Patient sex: M
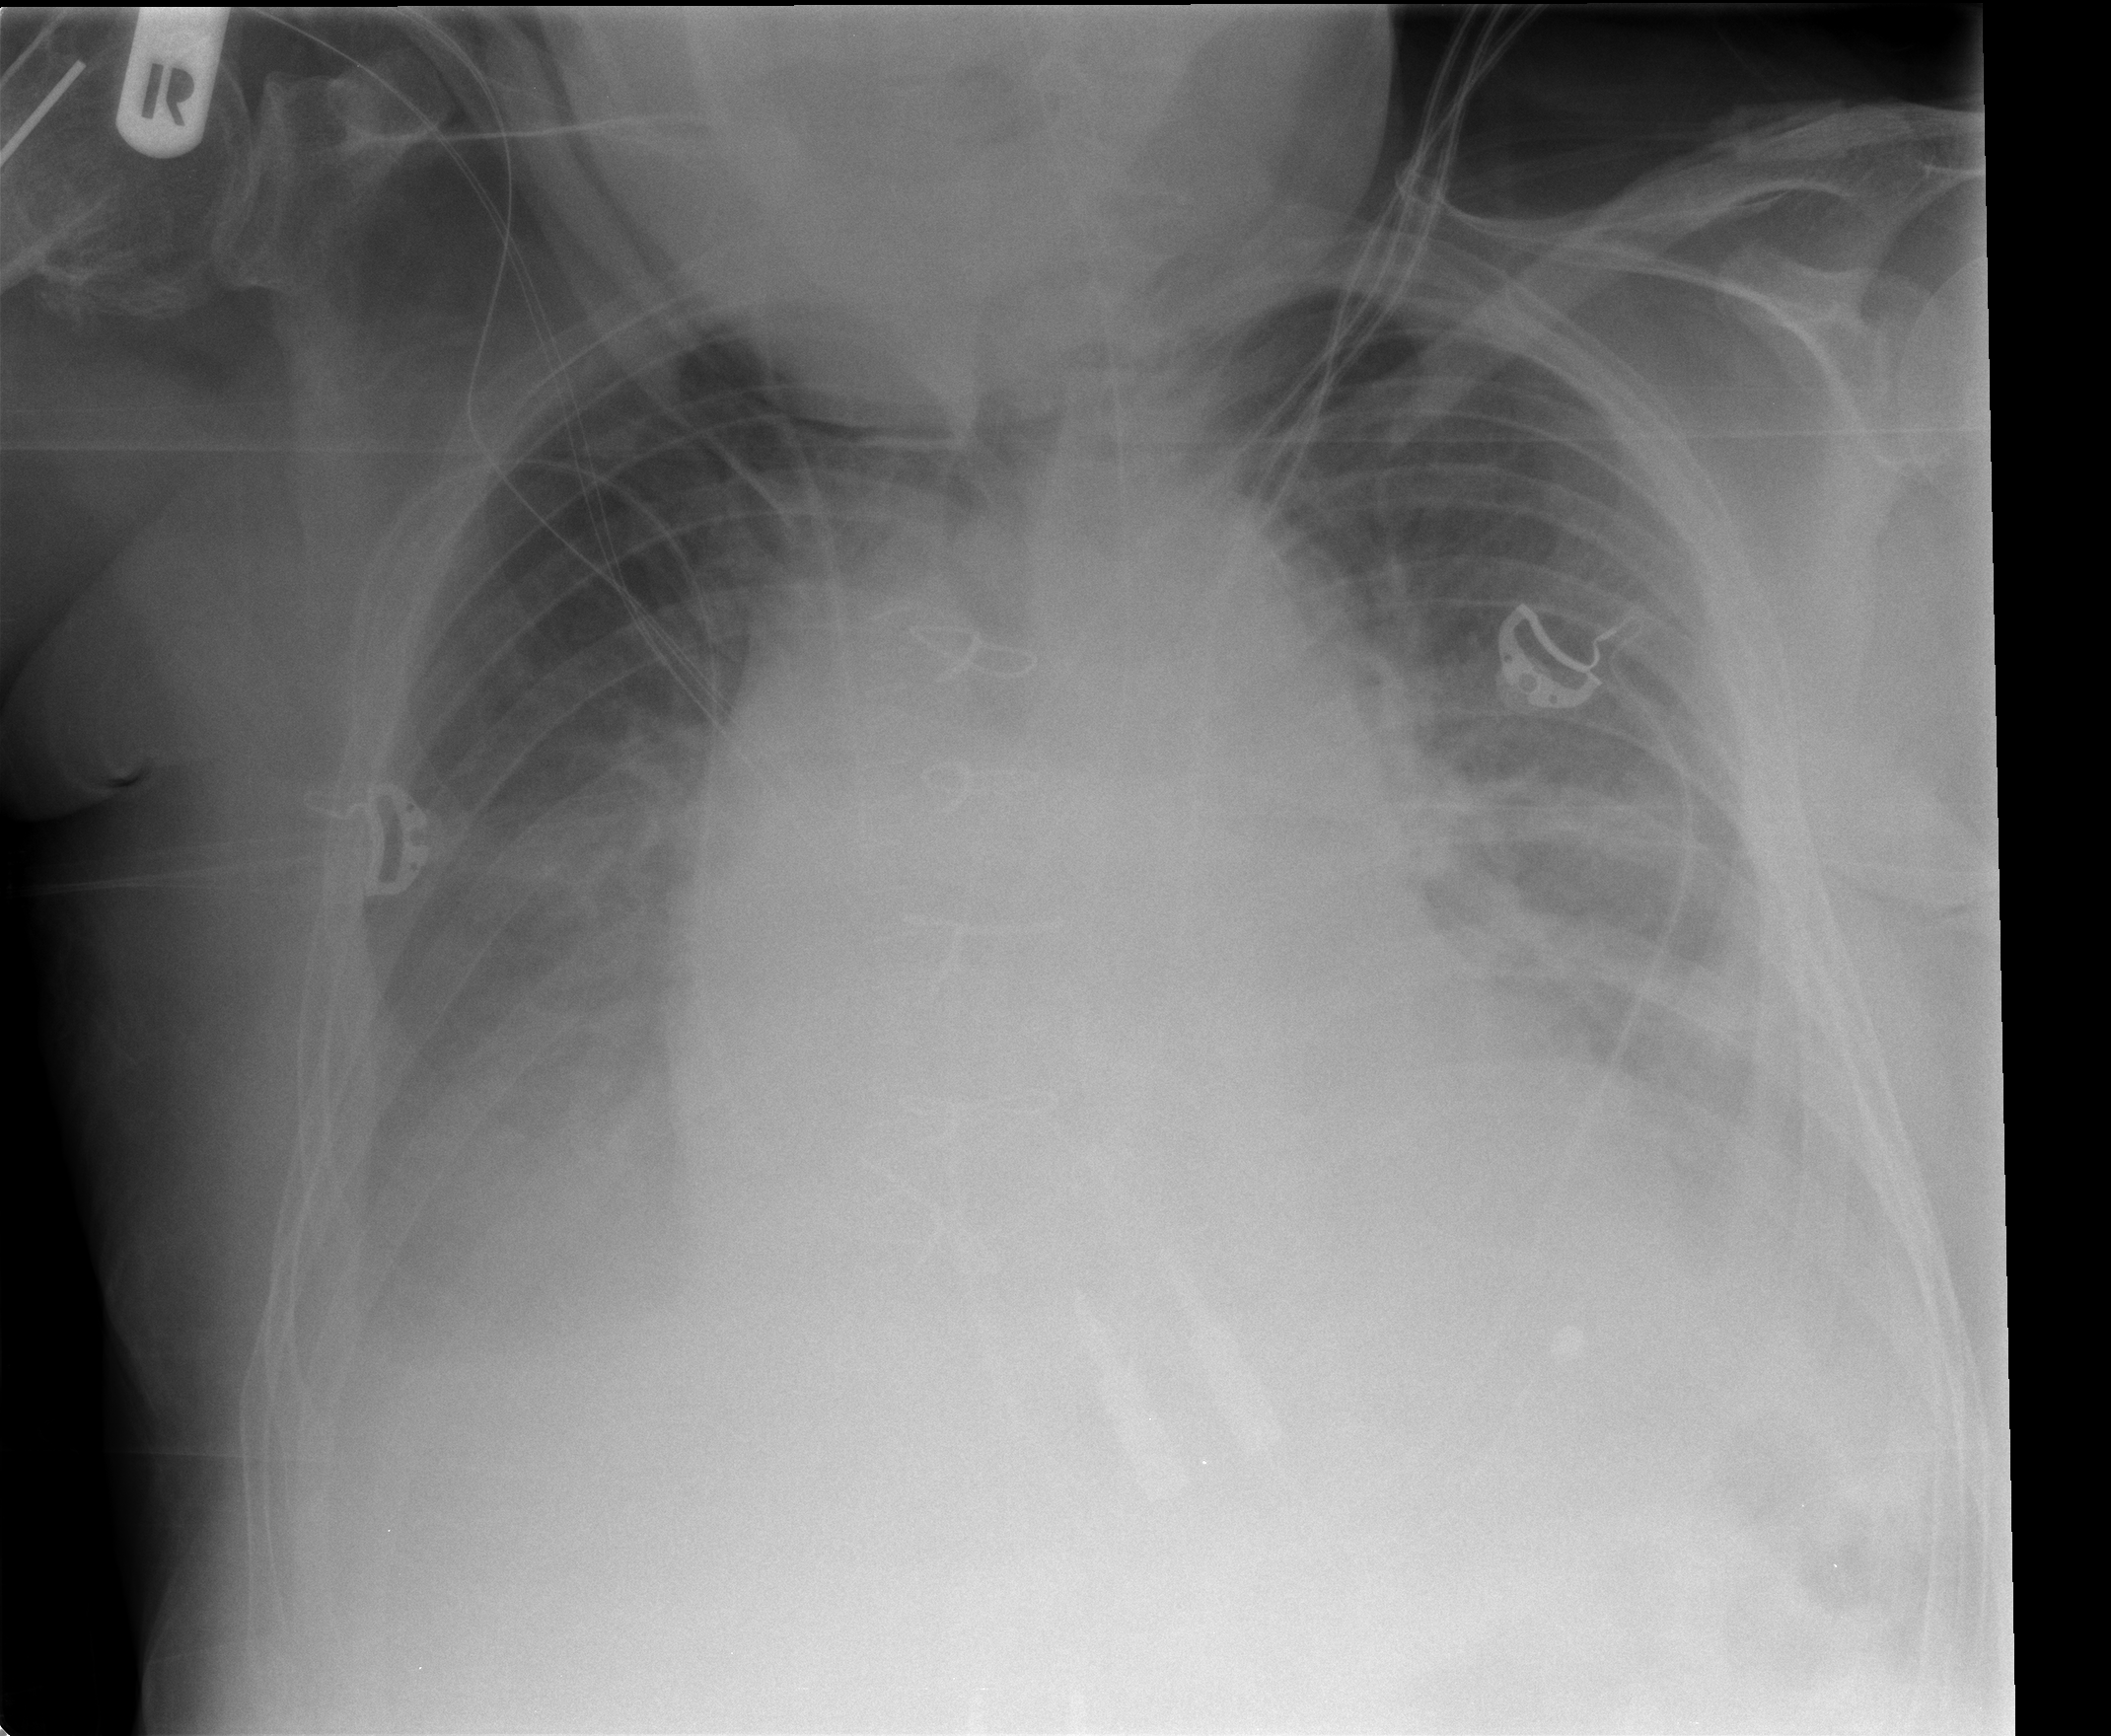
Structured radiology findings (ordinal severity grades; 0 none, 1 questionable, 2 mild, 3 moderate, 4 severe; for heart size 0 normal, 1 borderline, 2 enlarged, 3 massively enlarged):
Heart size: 2
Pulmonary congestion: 2
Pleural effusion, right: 3
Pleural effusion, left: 3
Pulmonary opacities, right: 0
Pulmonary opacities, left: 0
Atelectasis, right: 2
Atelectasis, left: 2